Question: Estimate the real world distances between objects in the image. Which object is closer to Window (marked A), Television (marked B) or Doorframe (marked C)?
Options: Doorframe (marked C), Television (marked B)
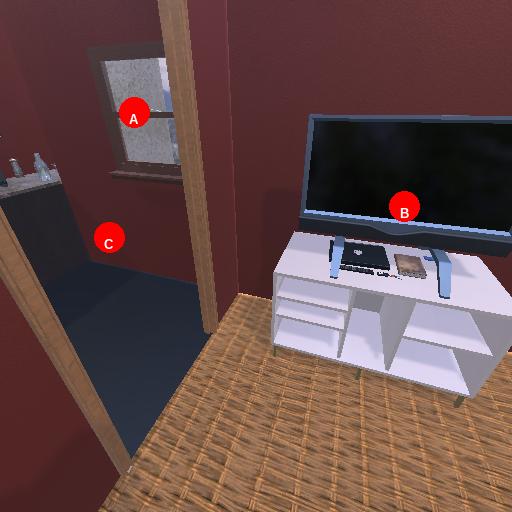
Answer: Doorframe (marked C)